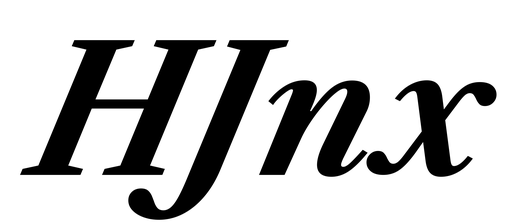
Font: LibreCaslonText-Italic_Bold_Italic